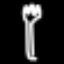
Label: fork